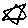
Label: star